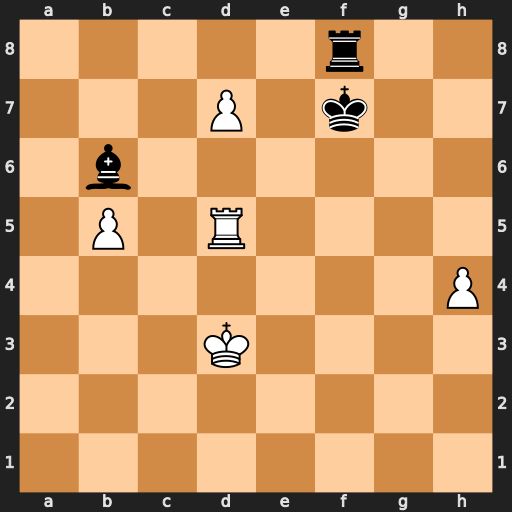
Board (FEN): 5r2/3P1k2/1b6/1P1R4/7P/3K4/8/8
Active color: w
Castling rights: -
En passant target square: -
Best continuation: Rf5+ Kg7 Rxf8 Kxf8 h5 Ke7 h6